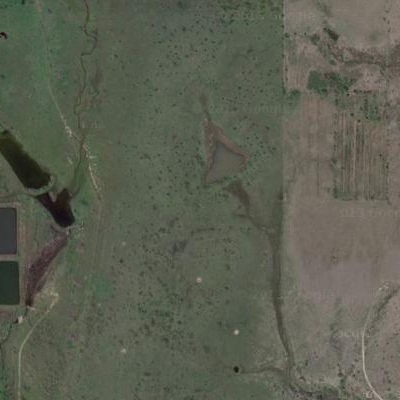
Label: aGrass